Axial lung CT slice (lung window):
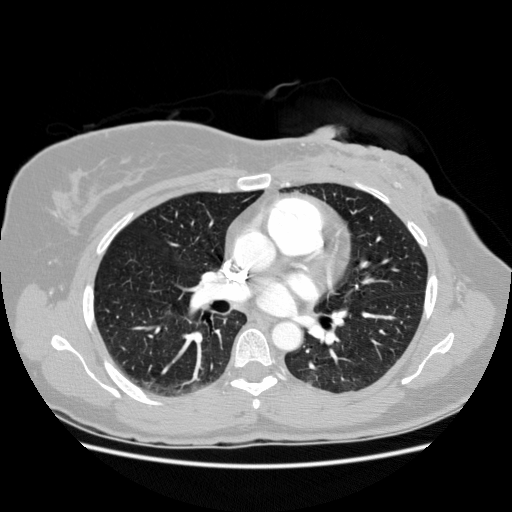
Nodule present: no